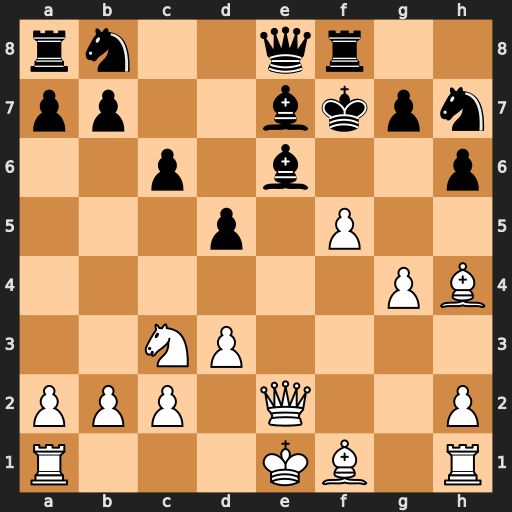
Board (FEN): rn2qr2/pp2bkpn/2p1b2p/3p1P2/6PB/2NP4/PPP1Q2P/R3KB1R
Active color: w
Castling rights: KQ
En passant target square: -
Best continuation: Qxe6#